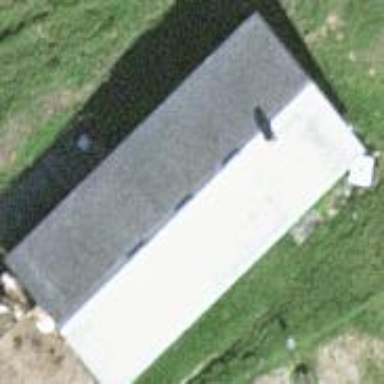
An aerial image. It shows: Gabled roof on farm auxiliary building.